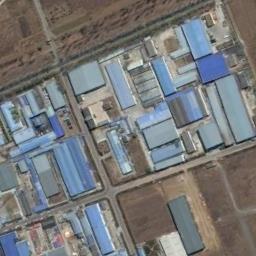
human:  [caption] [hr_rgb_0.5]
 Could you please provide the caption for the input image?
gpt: There are many houses of different shapes and sizes in the industrial zone .

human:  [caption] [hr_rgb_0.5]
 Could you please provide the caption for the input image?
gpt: There are not many buildings in the industrial area .

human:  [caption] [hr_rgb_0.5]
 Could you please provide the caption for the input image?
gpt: The industrial area with lots of blue workshops is surrounded by wastelands .

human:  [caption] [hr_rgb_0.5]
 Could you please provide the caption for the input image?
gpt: There are some blue buildings and brown bare lawns on the industrial area .

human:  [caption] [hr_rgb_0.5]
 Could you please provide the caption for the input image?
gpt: There are factories and roads in an industrial area, And some free land .